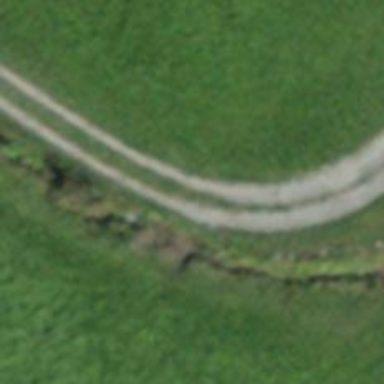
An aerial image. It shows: Track with grade 2 gravel surface.